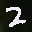
Label: 2